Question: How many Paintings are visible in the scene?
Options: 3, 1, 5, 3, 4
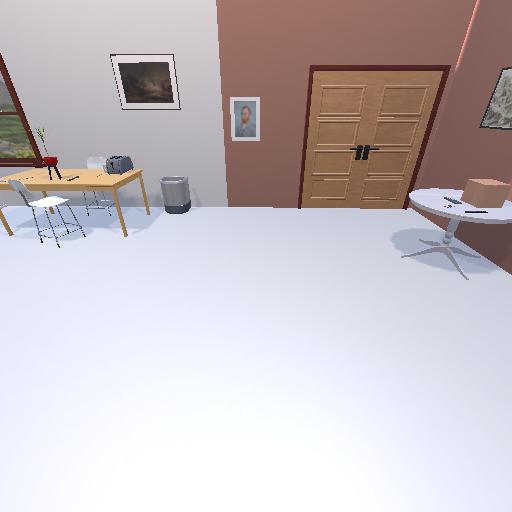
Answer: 3